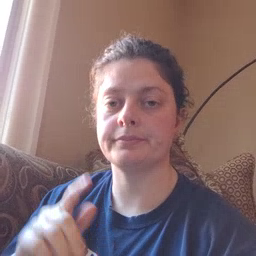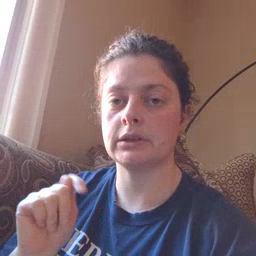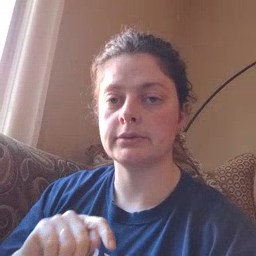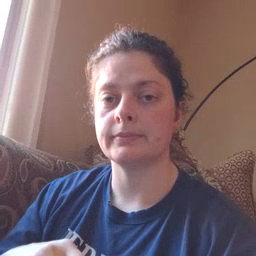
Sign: potty